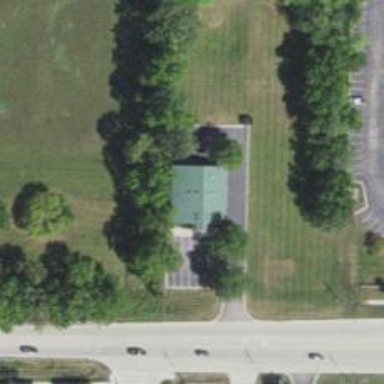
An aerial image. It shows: Veterinary facility.